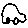
Label: car